Interaction volume radius: 5 \u00c5
Interaction volume height: 15 \u00c5
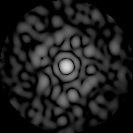
Disorder parameter: 0.8278